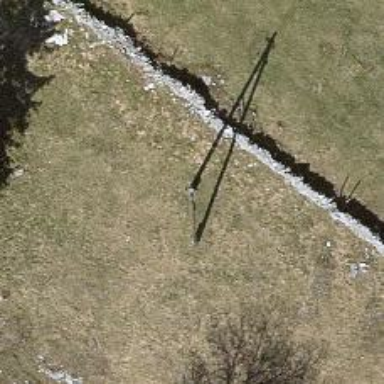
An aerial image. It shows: Power pole.